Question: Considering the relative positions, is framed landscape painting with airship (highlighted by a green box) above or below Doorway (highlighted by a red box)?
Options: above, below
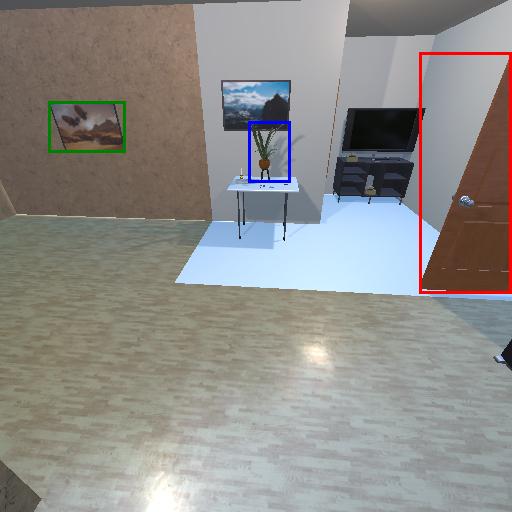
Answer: above